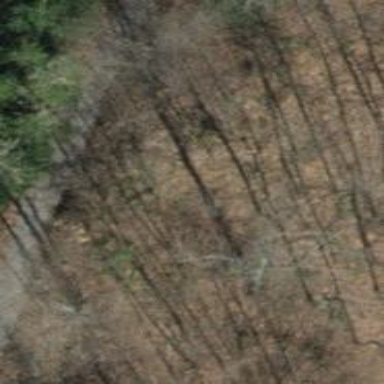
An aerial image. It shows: Wooded cemetery.